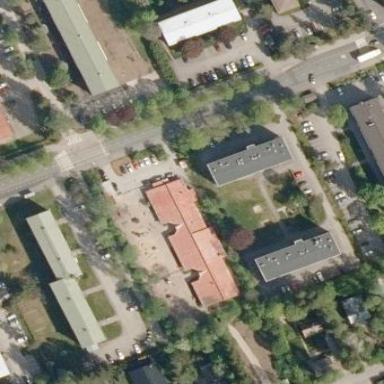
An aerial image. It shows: Kindergarten building.